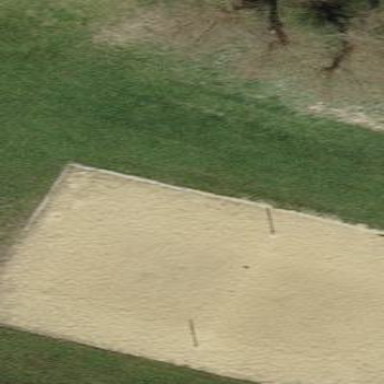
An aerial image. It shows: Sandy pitch designated for beach volleyball.